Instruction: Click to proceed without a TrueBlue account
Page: checkout
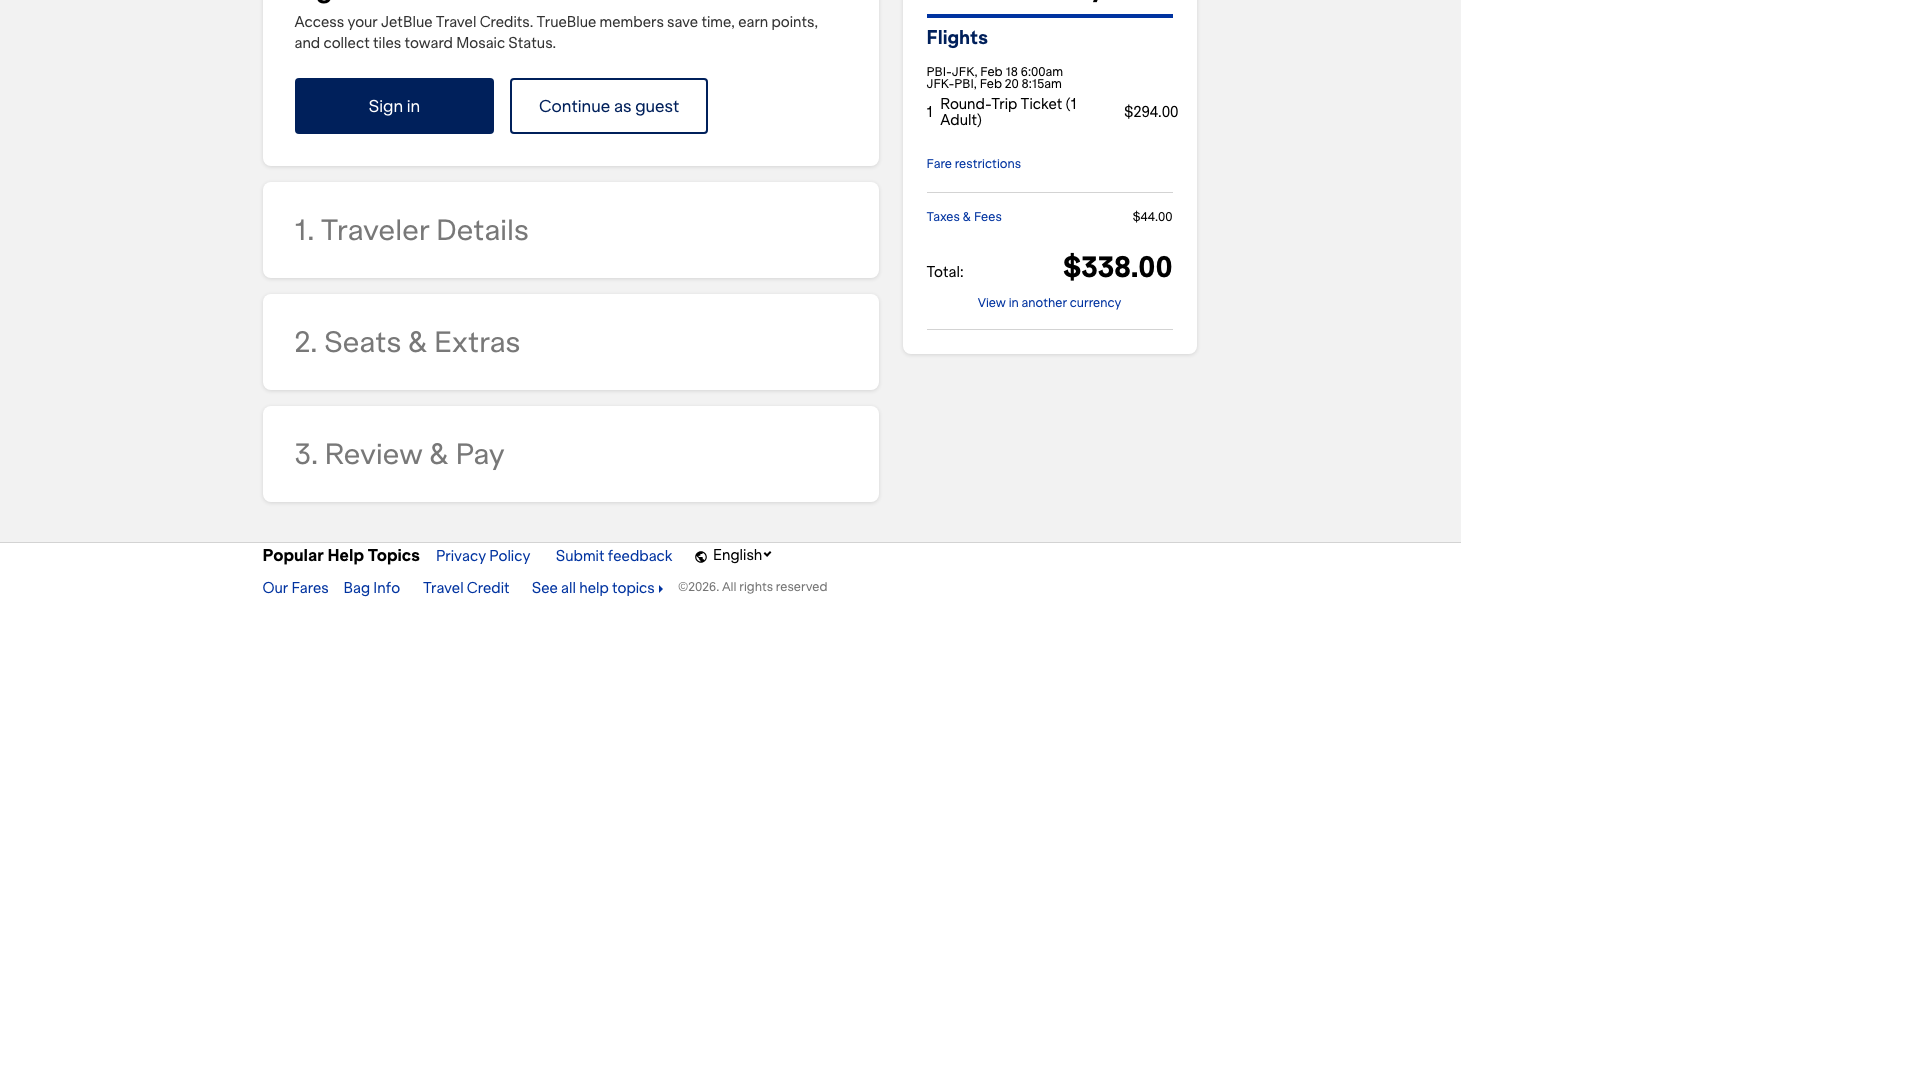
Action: click